Field crop: maize
Growth stage: 1
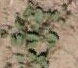
Species: convolvulus